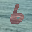
Label: 6